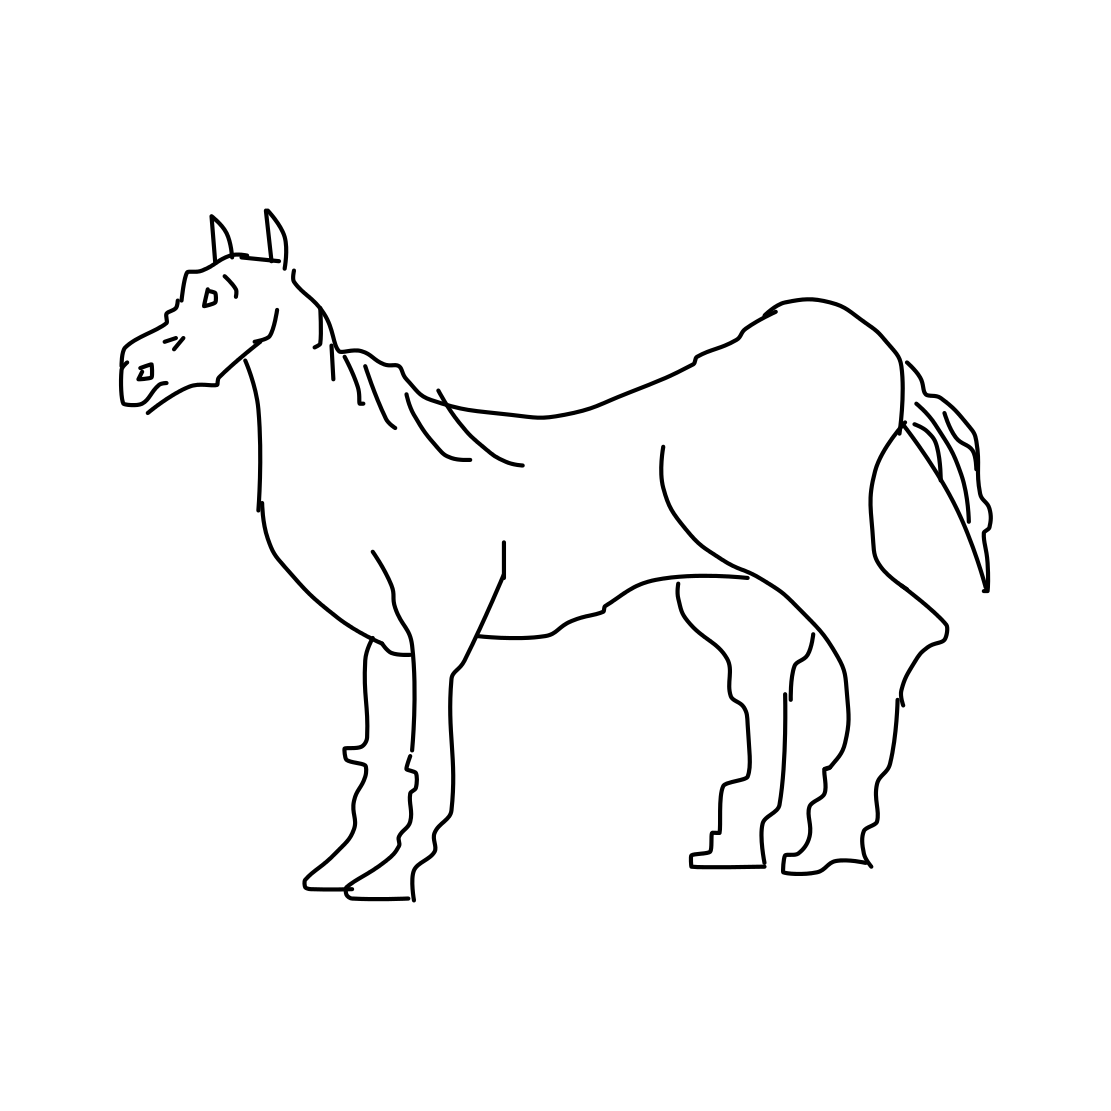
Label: horse